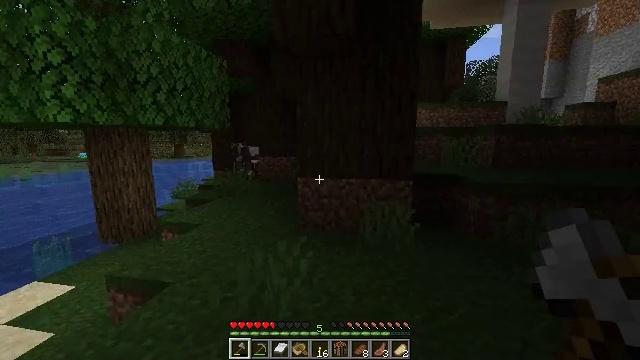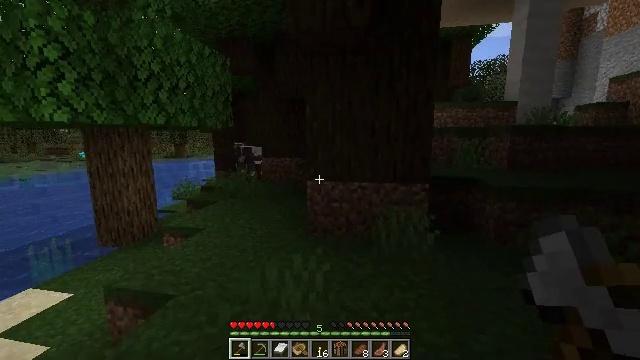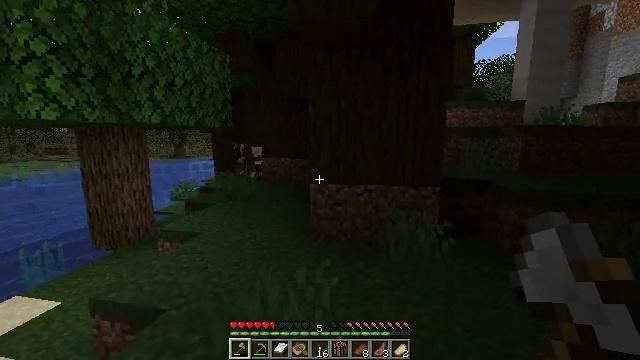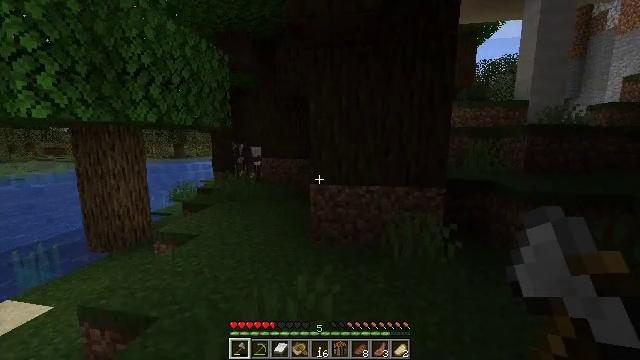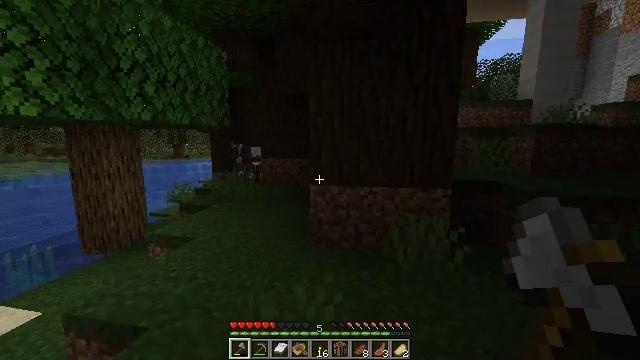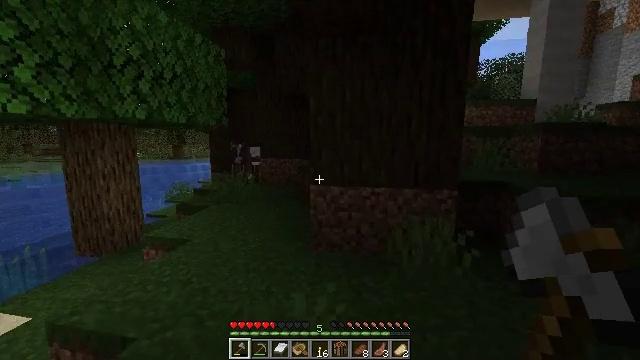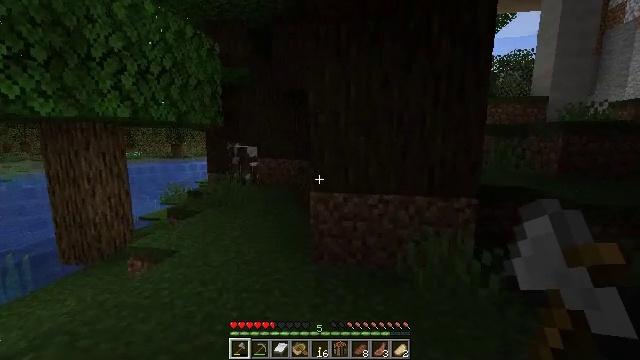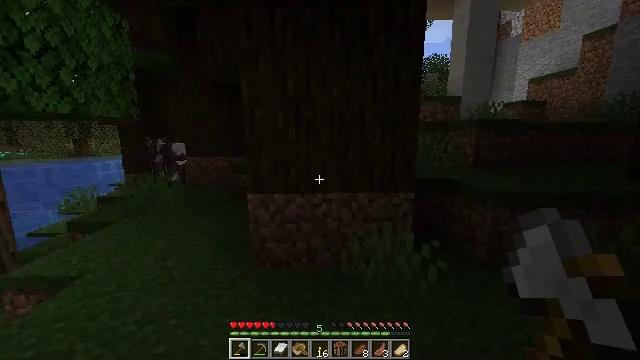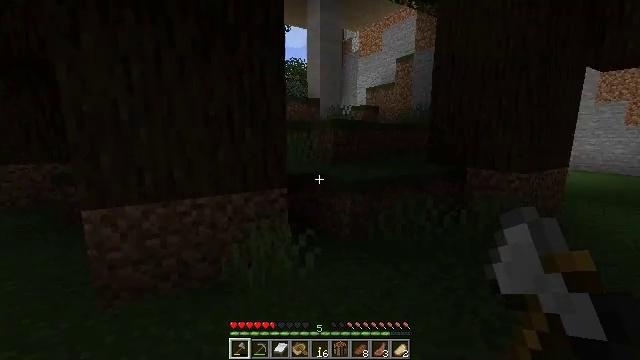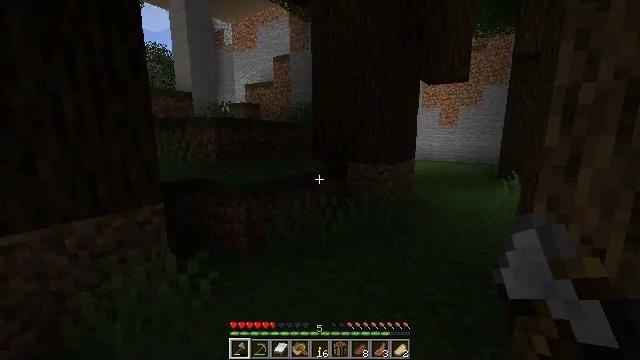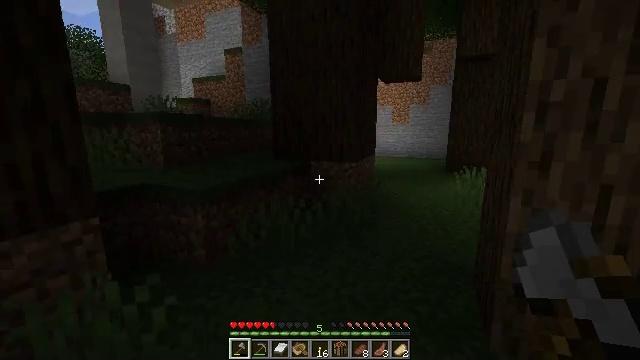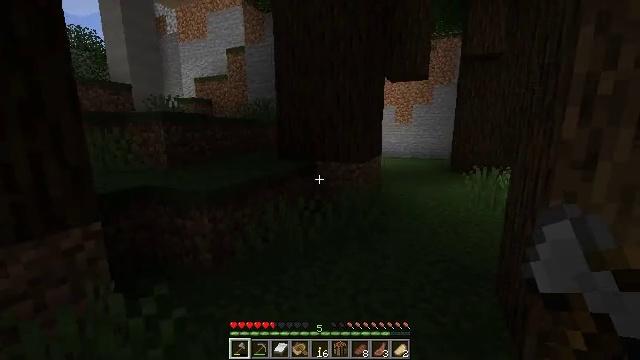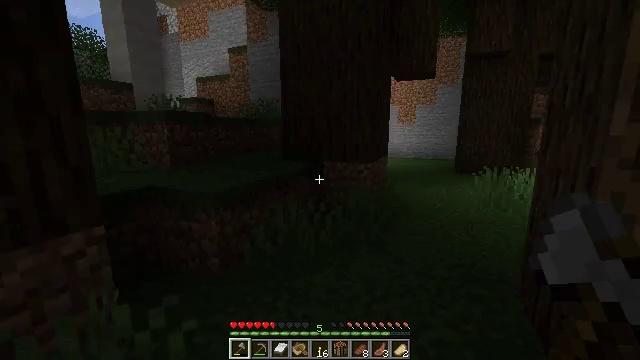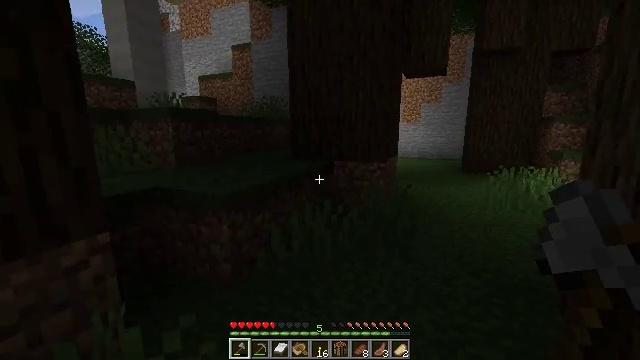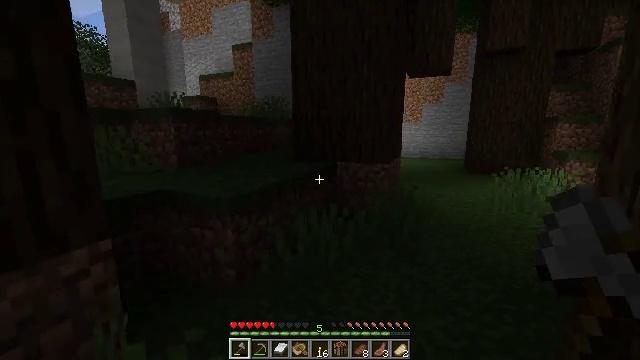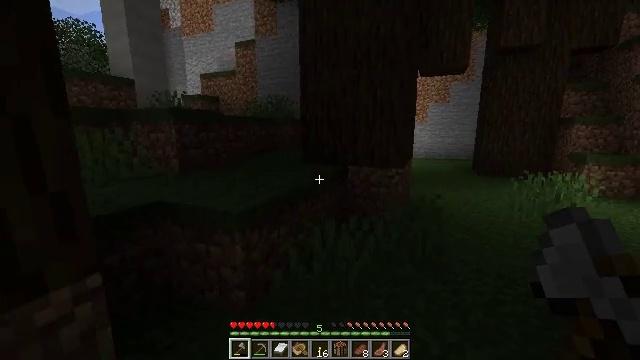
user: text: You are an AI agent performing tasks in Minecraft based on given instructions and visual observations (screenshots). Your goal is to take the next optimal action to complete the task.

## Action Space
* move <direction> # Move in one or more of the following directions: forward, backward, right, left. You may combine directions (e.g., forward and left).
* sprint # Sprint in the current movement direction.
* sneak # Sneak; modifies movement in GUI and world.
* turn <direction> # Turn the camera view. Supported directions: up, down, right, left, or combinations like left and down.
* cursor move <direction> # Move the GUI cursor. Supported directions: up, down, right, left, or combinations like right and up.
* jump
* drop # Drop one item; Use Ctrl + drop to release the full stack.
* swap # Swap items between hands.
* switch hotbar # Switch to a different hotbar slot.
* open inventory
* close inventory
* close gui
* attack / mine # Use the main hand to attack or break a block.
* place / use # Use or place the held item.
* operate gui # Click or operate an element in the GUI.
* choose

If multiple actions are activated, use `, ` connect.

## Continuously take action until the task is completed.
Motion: motion action
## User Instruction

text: Collect sugar cane near water sources.
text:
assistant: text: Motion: move forward
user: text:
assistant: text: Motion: move forward
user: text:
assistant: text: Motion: move forward
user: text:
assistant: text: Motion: move forward
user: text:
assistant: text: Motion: move forward
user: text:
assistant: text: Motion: move forward
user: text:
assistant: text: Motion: move forward, turn right and down
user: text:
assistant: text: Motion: move forward, turn right
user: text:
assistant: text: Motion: move forward, turn right
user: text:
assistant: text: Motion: move forward and move left, turn right
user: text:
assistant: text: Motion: move forward and move left
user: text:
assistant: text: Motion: move forward and move left
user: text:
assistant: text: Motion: move forward and move left
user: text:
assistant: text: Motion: move forward and move left
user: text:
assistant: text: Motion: move forward
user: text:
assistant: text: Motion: move forward
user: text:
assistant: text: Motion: move forward
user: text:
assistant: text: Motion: move forward, turn right
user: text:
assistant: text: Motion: move forward and move right, turn right
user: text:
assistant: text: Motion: move forward and move right, turn right
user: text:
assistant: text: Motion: move forward and move right
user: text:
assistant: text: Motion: move forward and move right, turn left
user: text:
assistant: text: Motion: move forward and move left, turn left
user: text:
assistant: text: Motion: move forward and move left, turn left and up
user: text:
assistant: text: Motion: move forward and move left, turn left and up
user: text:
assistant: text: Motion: move forward and move left, turn left and up
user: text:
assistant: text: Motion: move forward and move left, turn left, jump
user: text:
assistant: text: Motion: move forward, turn left, jump
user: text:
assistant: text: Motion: move forward, jump
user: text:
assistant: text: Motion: move forward, jump